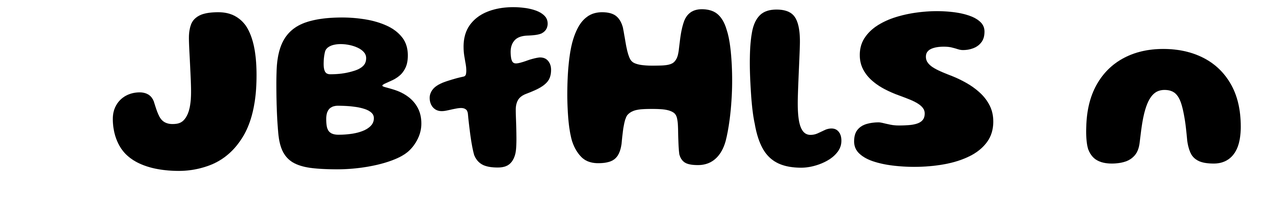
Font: Gluten_Bold